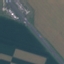
Land use / land cover class: Highway